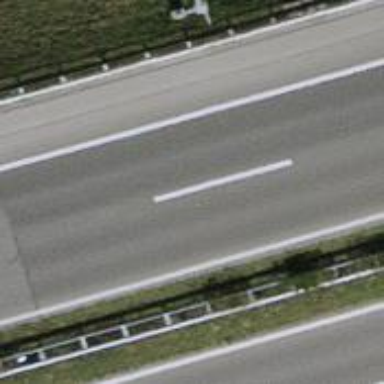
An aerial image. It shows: Asphalt motorway.